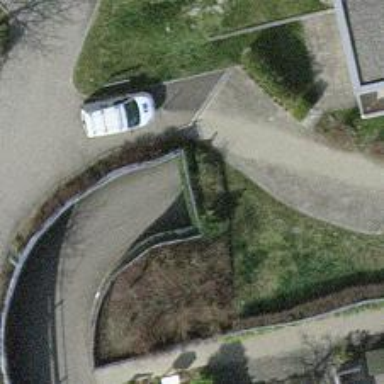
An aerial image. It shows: Parking entrance.